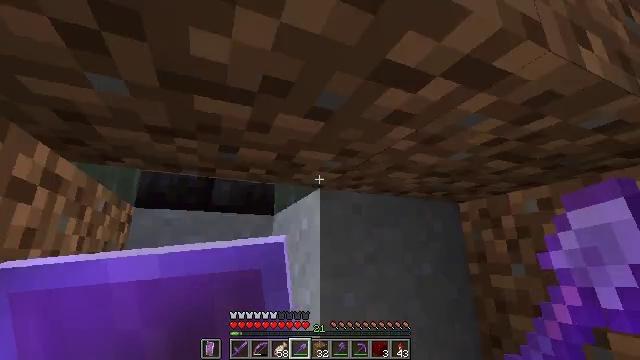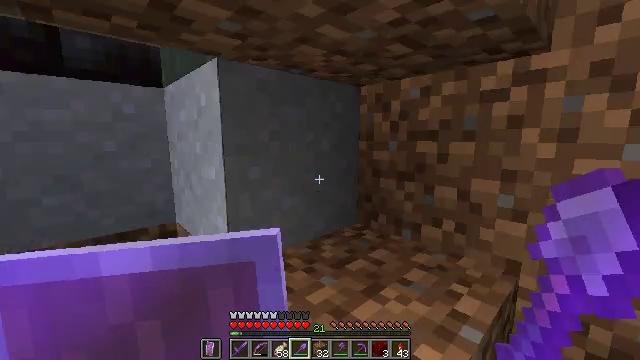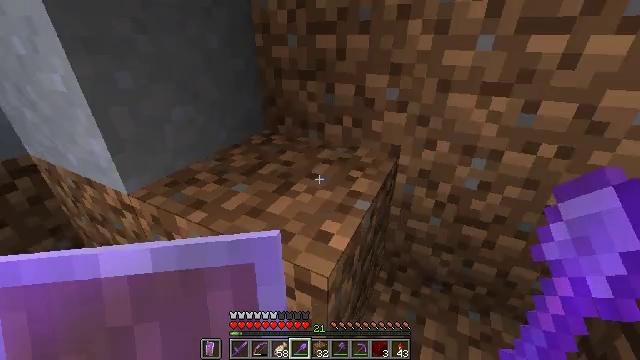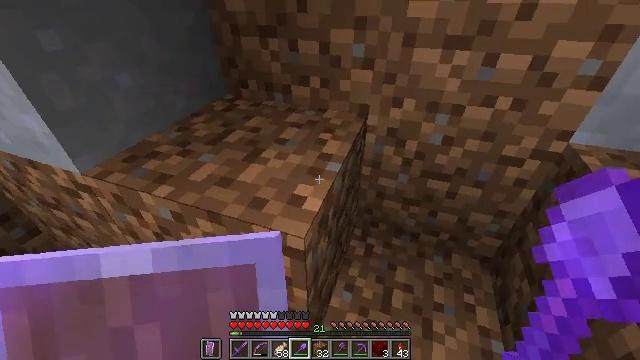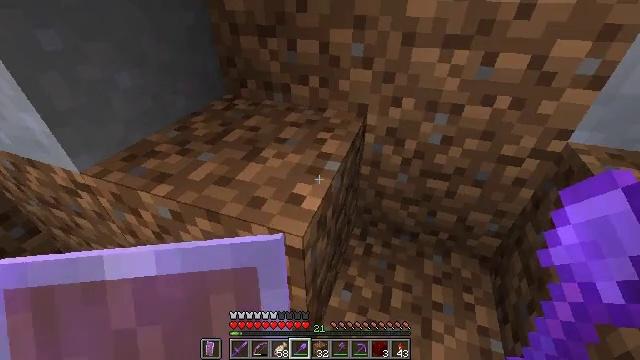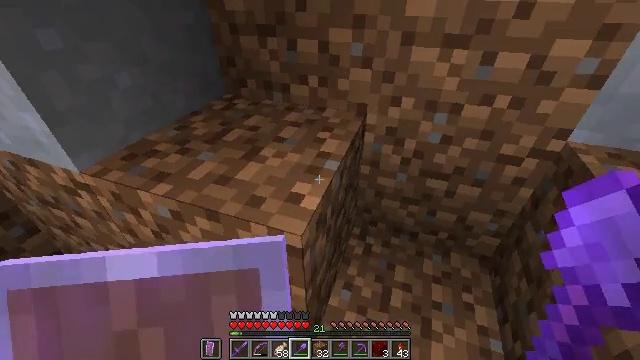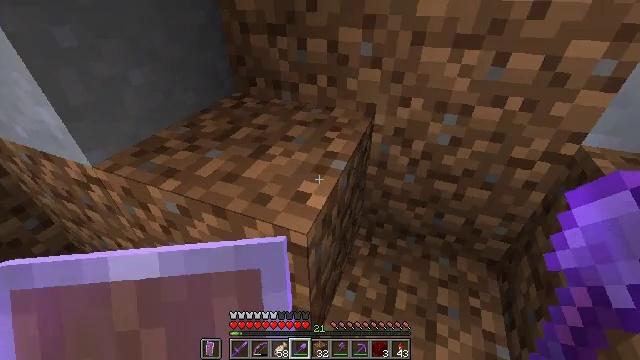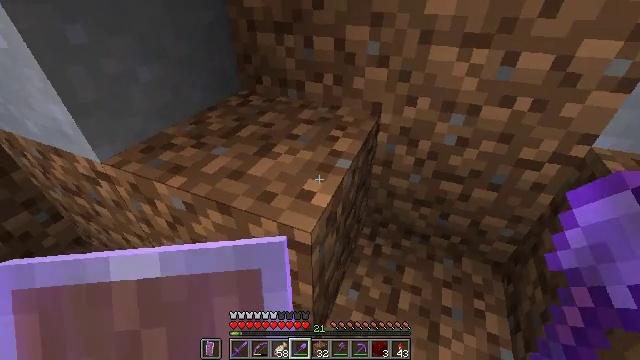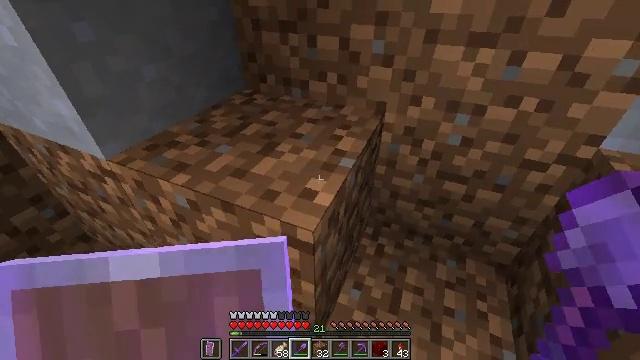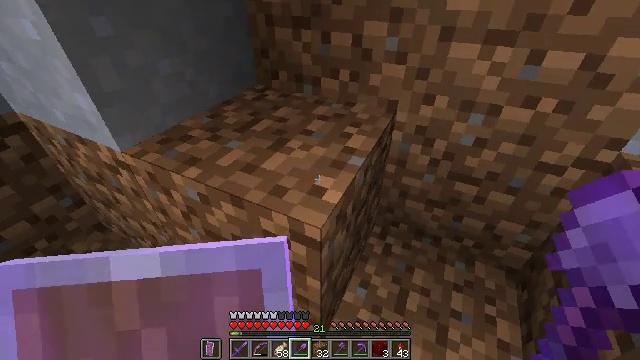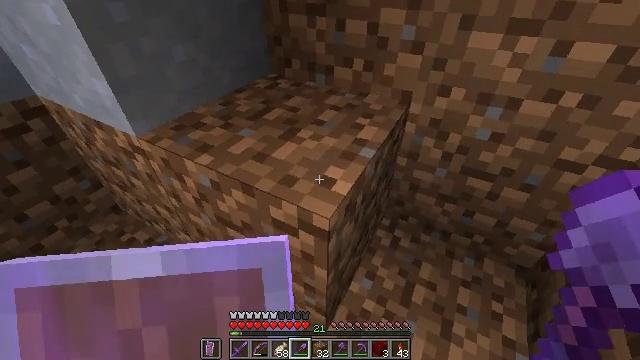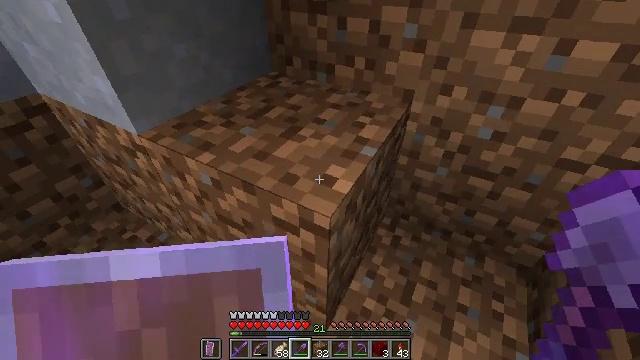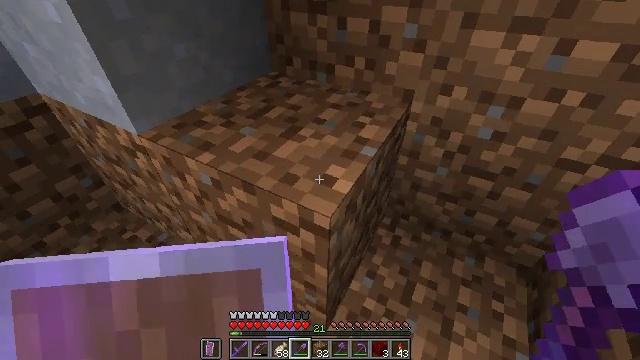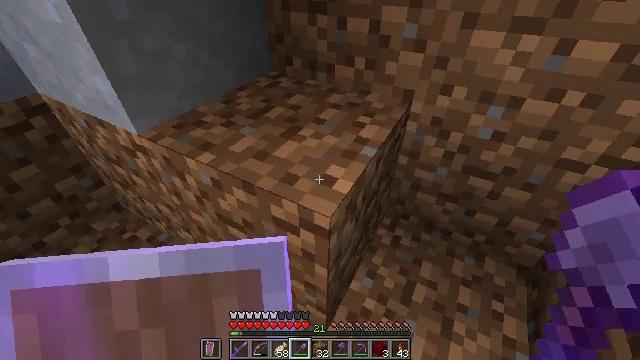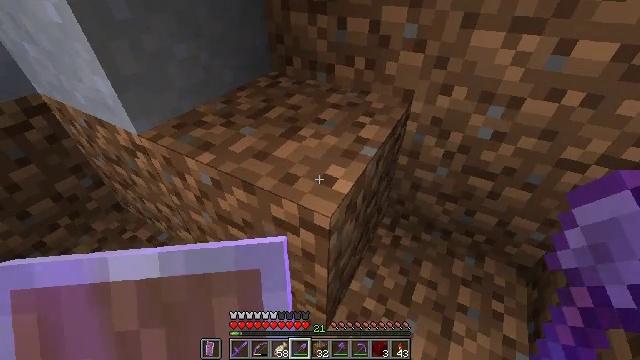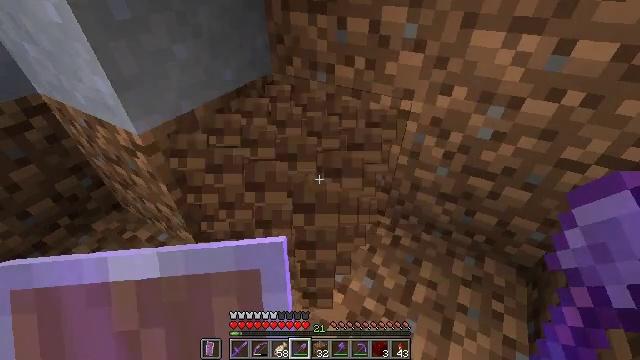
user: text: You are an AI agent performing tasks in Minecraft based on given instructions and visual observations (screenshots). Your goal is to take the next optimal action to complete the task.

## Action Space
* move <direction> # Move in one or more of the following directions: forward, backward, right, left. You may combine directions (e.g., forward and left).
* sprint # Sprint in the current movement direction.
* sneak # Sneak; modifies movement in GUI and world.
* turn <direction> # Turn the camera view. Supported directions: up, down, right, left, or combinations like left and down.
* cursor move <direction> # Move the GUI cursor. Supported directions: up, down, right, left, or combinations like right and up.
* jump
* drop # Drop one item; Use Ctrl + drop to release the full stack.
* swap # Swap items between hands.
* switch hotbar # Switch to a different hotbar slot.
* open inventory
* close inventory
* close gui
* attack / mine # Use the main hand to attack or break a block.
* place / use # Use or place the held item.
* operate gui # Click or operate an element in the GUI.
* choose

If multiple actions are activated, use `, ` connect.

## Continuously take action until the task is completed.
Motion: motion action
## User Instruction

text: Gather dirt.
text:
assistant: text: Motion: turn right and down
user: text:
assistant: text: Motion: turn right and down
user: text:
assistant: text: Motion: turn right and down
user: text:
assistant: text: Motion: no_op
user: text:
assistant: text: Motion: no_op
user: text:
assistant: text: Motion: turn left
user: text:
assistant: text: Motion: turn left
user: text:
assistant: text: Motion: no_op
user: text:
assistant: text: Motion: turn left
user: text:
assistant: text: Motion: turn left and down
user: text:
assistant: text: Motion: no_op
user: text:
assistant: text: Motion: no_op
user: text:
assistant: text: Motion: no_op
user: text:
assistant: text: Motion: no_op
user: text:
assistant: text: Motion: attack / mine
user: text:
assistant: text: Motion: attack / mine
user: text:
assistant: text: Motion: no_op
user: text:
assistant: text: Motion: no_op
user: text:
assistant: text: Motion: no_op
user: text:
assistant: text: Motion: no_op
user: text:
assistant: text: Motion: no_op